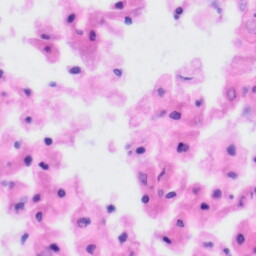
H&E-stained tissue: Tonsil